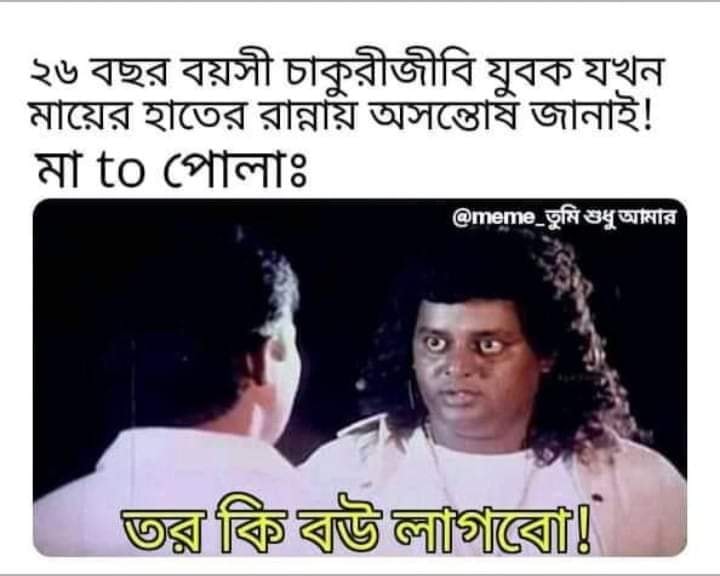
Caption: ২৬ বছর বয়সী চাকুরীজীবি যুবক যখন মায়ের হাতের রান্নায় অসন্তোষ জানাই !    মা to পোলাঃ     তর কি বউ লাগবো !
Label: non-hate